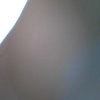
Label: space